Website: bh-photo
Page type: address-validator
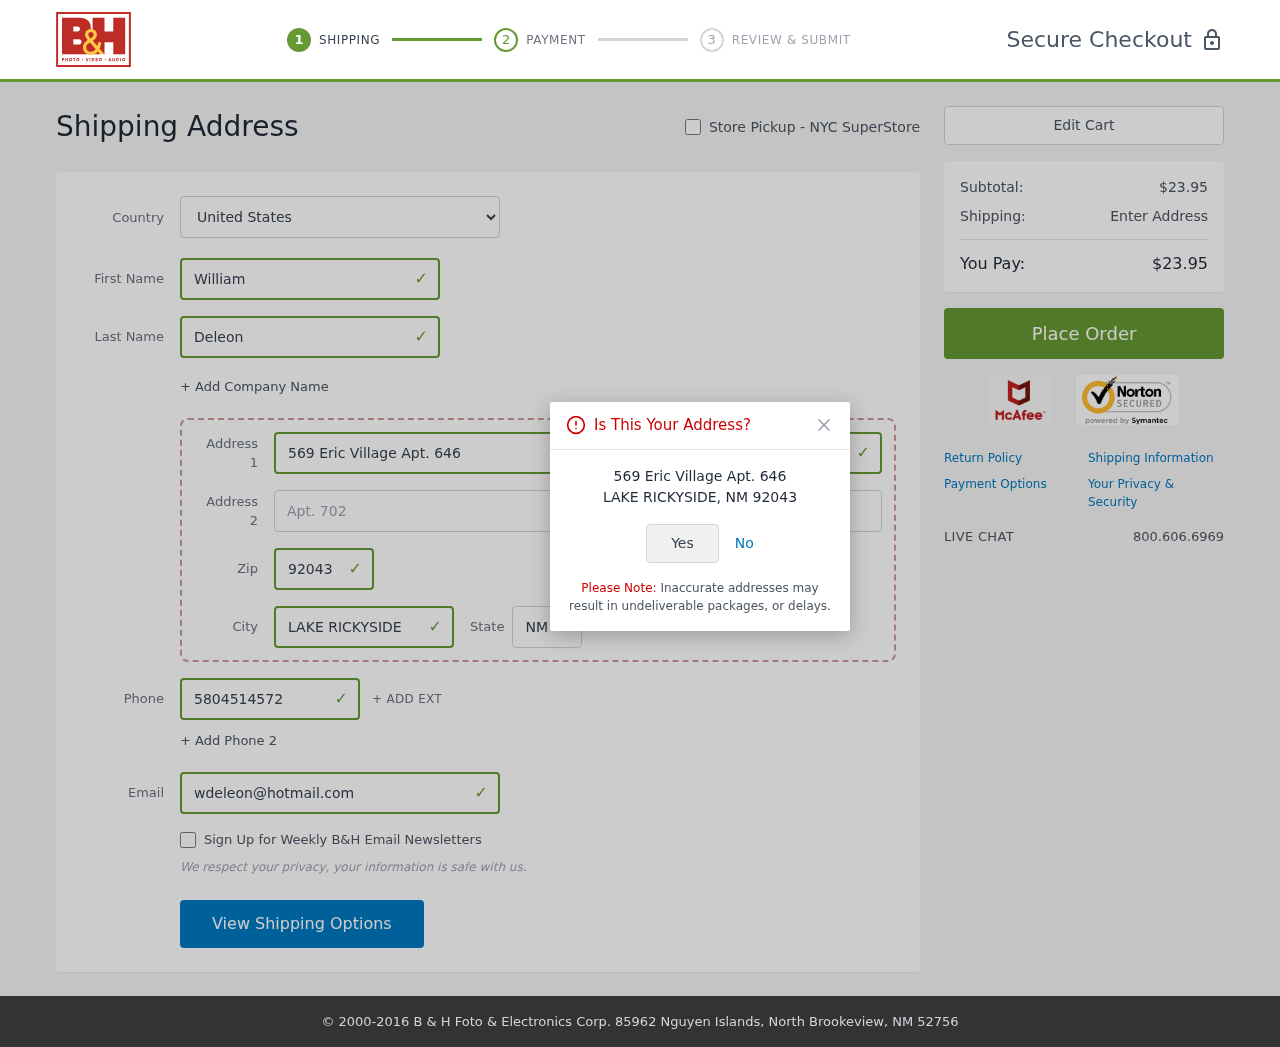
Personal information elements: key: PII_CITY
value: Lake Rickyside
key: PII_COUNTRY
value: United States
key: PII_EMAIL
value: wdeleon@hotmail.com
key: PII_FIRSTNAME
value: William
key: PII_LASTNAME
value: Deleon
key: PII_PHONE
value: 5804514572
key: PII_POSTCODE
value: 92043
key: PII_STATE_ABBR
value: NM
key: PII_STREET
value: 569 Eric Village Apt. 646
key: PII_STREET2
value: Apt. 702
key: PII_CITY_CONFIRM
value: LAKE RICKYSIDE
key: PII_POSTCODE_FULL
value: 92043
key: PII_POSTCODE_NUMERIC
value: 92043
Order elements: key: ORDER_SUBTOTAL
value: $23.95
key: ORDER_TOTAL
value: $23.95